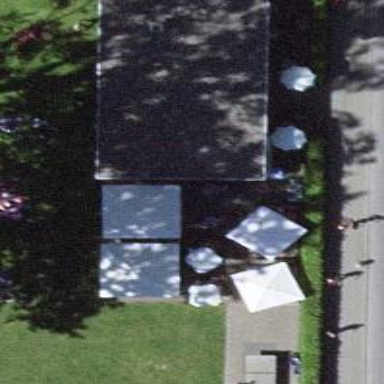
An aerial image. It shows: Charging station.